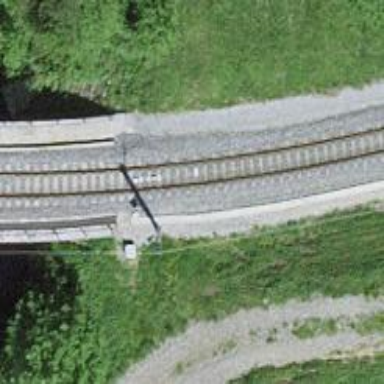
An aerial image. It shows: Narrow-gauge railway bridge with electrified contact line.